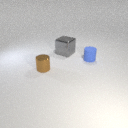
small blue rubber cylinder behind small brown metal cylinder